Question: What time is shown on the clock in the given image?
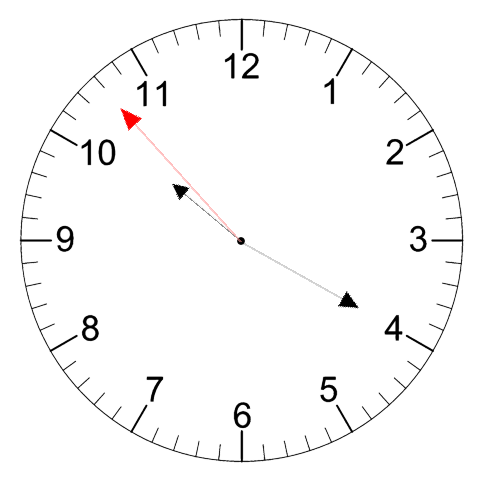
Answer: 10:19:53